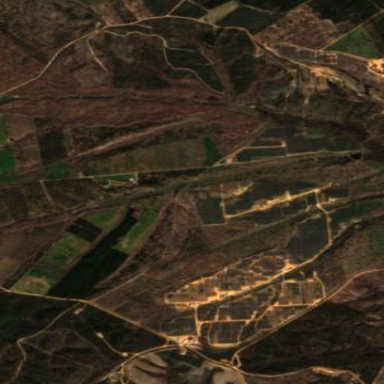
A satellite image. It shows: Solar power plant.